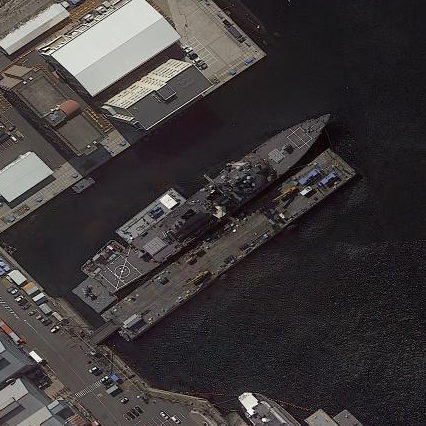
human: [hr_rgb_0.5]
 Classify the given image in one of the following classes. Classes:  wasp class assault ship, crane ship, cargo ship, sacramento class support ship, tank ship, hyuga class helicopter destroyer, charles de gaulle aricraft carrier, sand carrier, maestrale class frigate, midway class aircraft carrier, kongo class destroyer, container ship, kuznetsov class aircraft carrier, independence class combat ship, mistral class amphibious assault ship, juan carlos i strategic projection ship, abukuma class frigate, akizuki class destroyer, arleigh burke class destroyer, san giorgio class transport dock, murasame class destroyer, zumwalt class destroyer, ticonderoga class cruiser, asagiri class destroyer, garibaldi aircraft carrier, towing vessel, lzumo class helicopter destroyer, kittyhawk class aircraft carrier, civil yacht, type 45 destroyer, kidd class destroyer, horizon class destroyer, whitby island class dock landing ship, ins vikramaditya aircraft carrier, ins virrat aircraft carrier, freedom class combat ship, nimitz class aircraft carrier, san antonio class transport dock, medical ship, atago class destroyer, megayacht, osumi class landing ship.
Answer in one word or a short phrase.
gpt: Arleigh Burke class destroyer